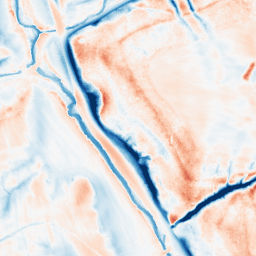
Category: classical
Decomposition family: gaussian_anisotropic
Decomposition parameters: sigma_x: 10
sigma_y: 5
Upsampling method: quartic
Upsampling parameters: scale: 8
Upsampling scale: 8